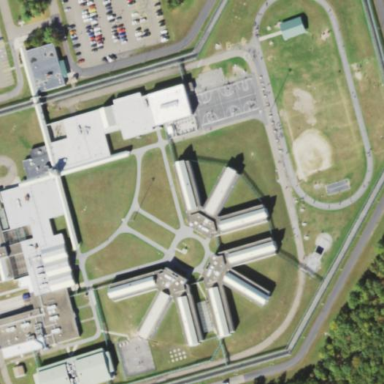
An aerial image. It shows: Prison facility surrounded by fence.